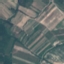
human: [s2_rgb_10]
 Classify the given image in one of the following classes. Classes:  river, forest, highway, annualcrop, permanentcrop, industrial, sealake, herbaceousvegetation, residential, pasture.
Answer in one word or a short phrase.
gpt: PermanentCrop